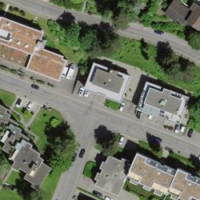
EUNIS habitat code: 55
Species observed at this site:
Pica pica
Phoenicurus ochruros
Corvus corone
Columba livia
Cyanistes caeruleus
Passer domesticus
Sturnus vulgaris